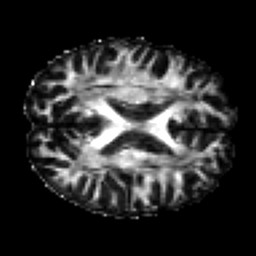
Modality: FA
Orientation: axial
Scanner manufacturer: siemens
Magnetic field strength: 3 T
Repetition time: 7.8 s
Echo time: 0.09 s